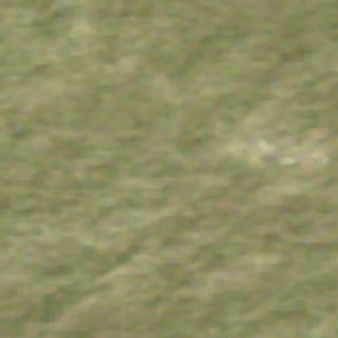
Label: other